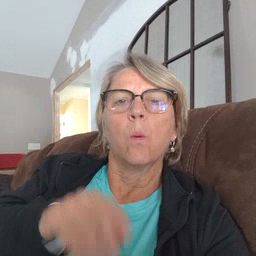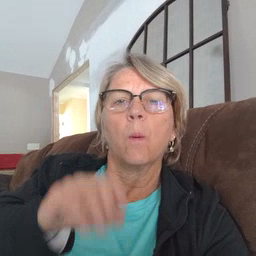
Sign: hello